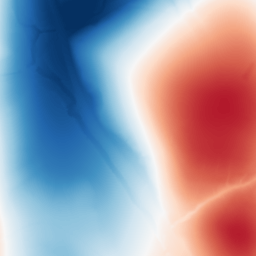
Category: trend_removal
Decomposition family: polynomial
Decomposition parameters: degree: 3
Upsampling method: cubic_mitchell
Upsampling parameters: scale: 2
Upsampling scale: 2